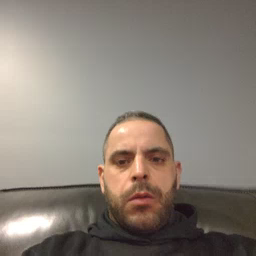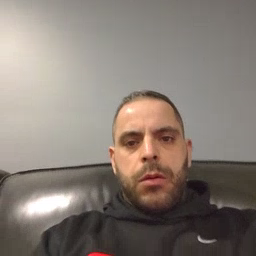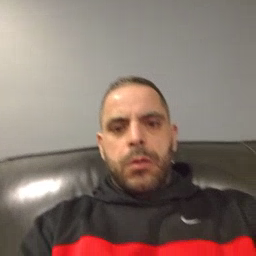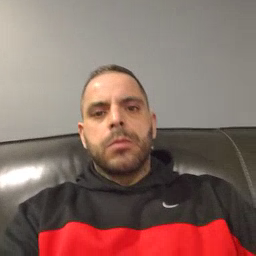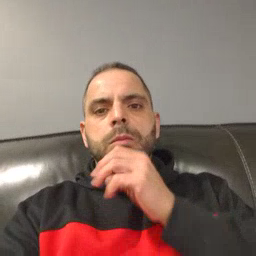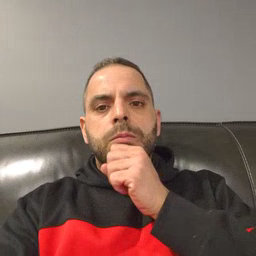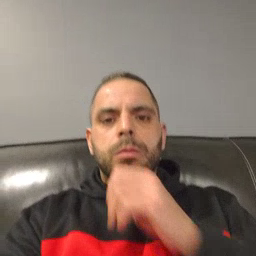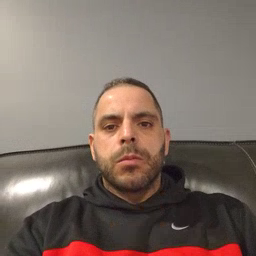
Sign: orange